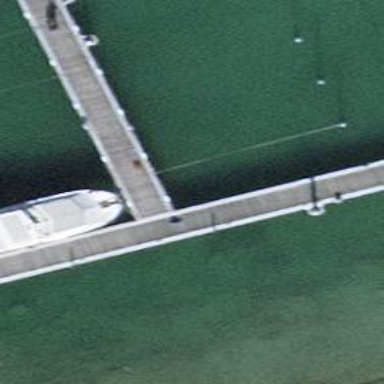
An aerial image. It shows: Man-made pier.